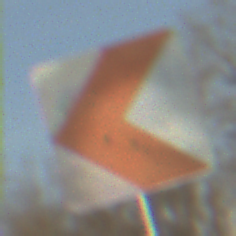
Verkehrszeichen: RichtungstafelnInKurvenKleinRechts
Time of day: MorningAfternoon
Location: Outdoor (Suburban)
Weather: PartlyCloudy
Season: NotSpecified
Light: Natural